Question: Ok so I have a text box on my main form and I want it to show the quantity of a product chosen from a drop down list.
Now there is a complication, there are 3 stock locations for each product, but this is simplified as I have 3 different levels stored on the same record for a product, with different column names.
So what I need to do is search for the name of the correct column to find the right stock location (again from a drop down).
My stock level column heading is stored in the variable "Branch" which is a string.
Here is my code.
'''
Me.txtSourceDescQty.Value = DLookup(Branch, "[products/stock]", "[Product Code] = " & Me.cmbSource.Value)
'''

This is the error I get. 'Stock Level' is the column header for one of the stock locations, which is stored under the variable "Branch" in the line of code.
'cmbSource' is the combo box where the product code is selected.
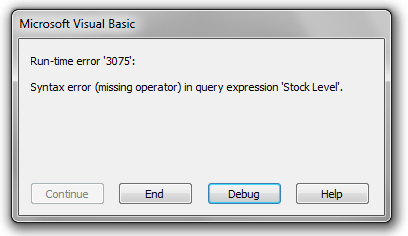
Answer: I think 'Me.cmbSource.Value' needs to appear in quotes:
'''
Me.txtSourceDescQty.Value = DLookup(Branch, "[products/stock]", "[Product Code] = '" & Me.cmbSource.Value & "'")
'''